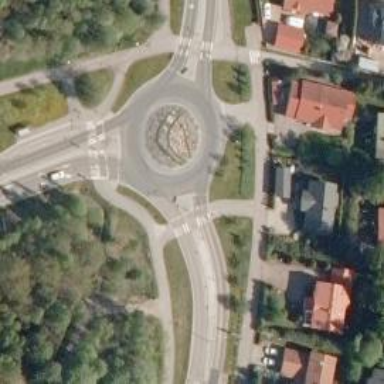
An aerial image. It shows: Secondary road with asphalt surface leading to roundabout.